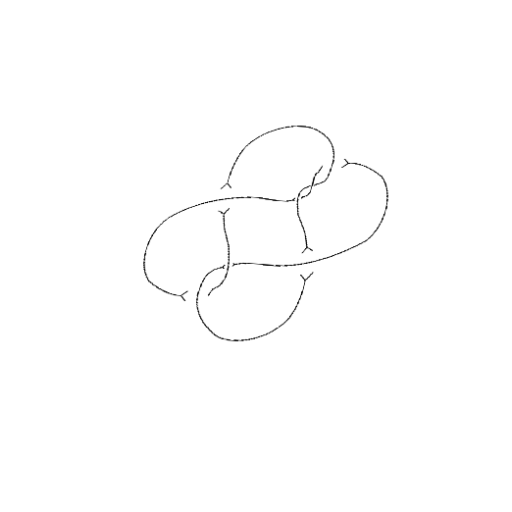
Crossing number: 7